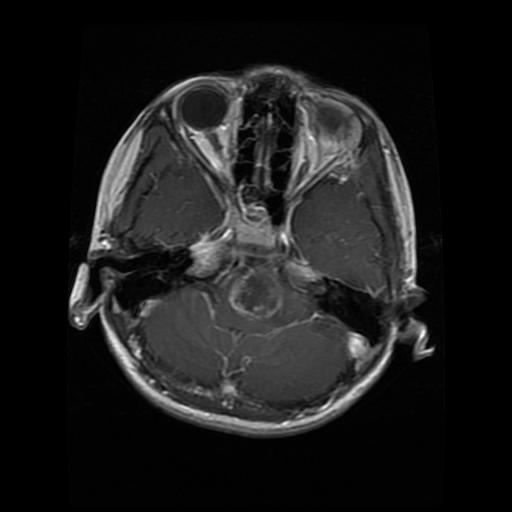
Label: glioma